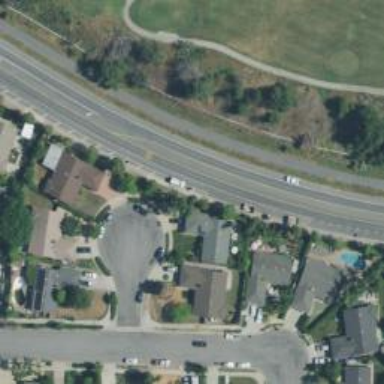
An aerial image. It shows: Residential road.